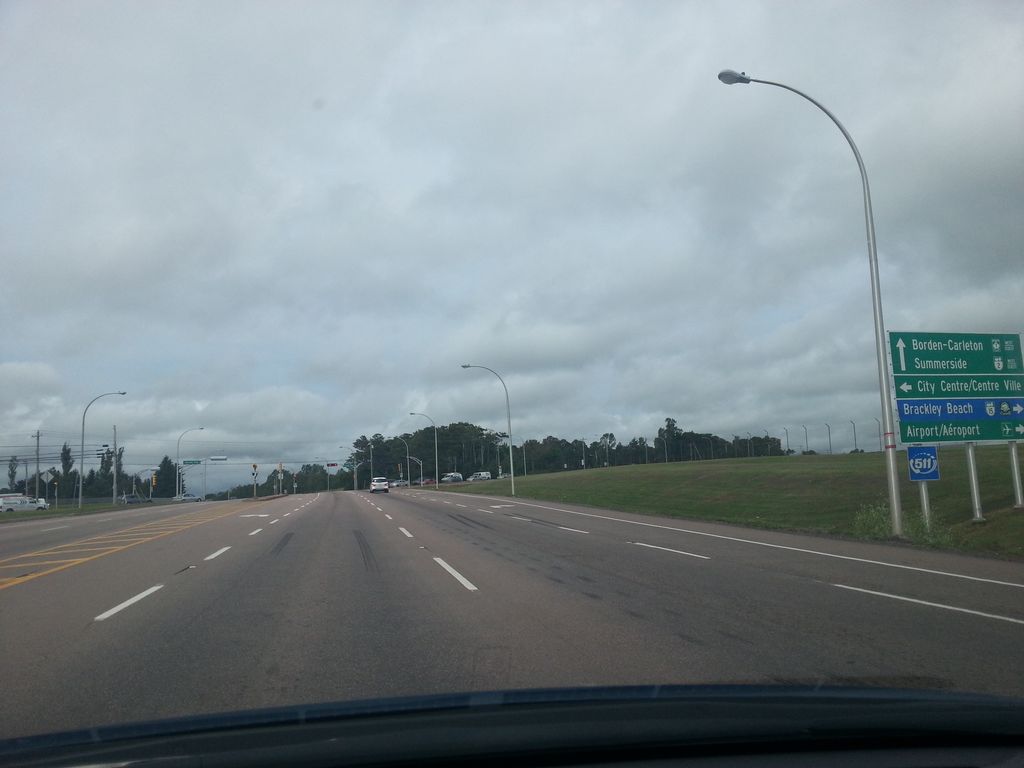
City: charlottetown